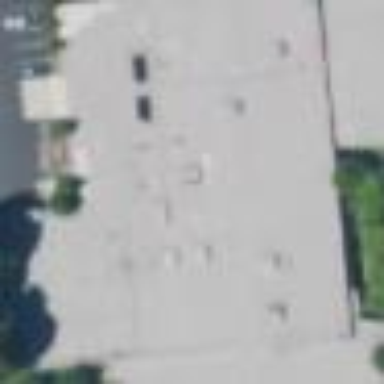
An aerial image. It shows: Commercial building.